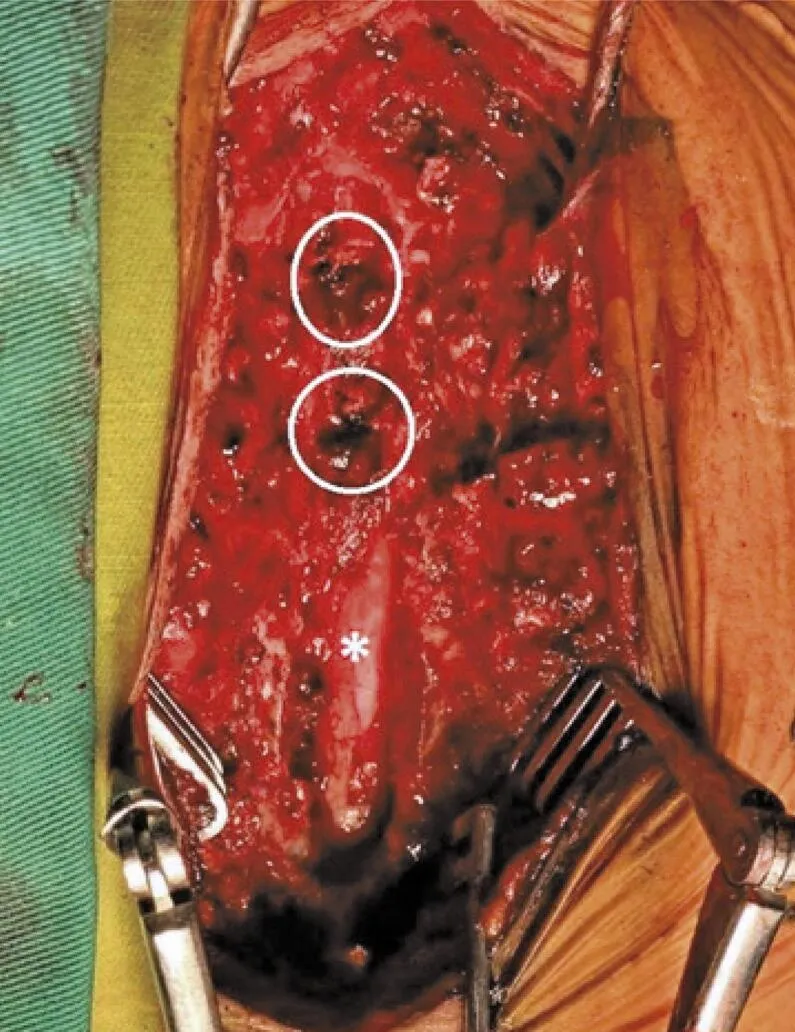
Surgicel. was placed at the T4 and T5 levels (circles). The spinal cord (asterisk) is visible.
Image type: medical_photograph (other_medical_photograph)